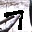
Label: 7